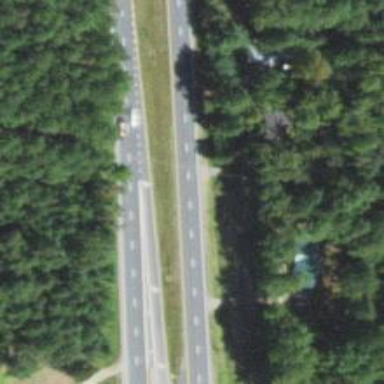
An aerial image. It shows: Trunk link highway.